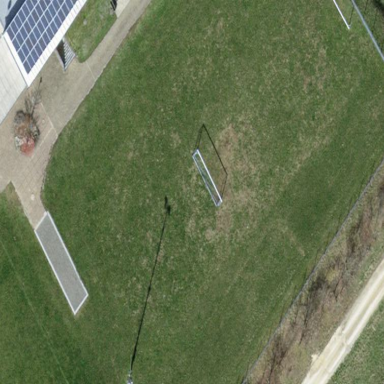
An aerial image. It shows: Soccer pitch with grass surface for leisure land.